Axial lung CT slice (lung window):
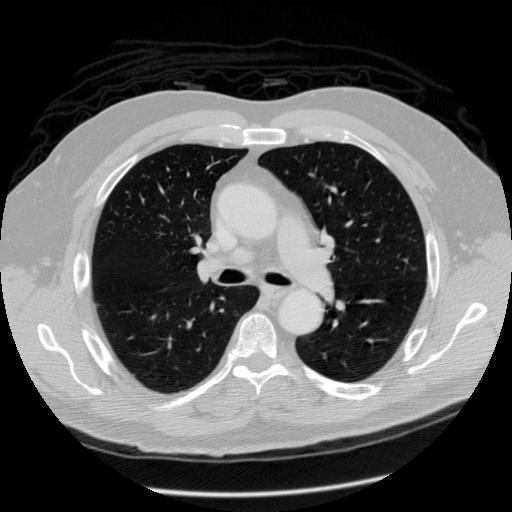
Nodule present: no